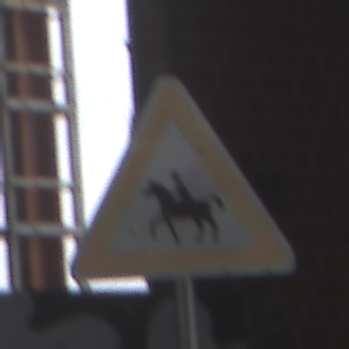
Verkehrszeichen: ReiterRechts
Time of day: Midday
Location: Roofed (Special)
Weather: Overcast
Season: NotSpecified
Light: Natural